Question: I need to take a .csv file, open the file, read the file, then create a database, which is a dictionary whose keys are years and values are a list with a tuple in it, like so:
'''
db = {2002:[('Andrew', 5, 63, 75000)], etc...}
'''
The categories that I need are 'Name', Category, deaths, DamageMillions
This is a snap of the data that I am working with:

How would I do this?
Edit: I know how to open and read the file, I just don't know how to create the database.
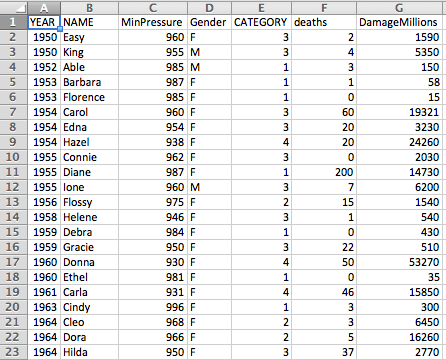
Answer: This is but should give you a good idea where to start:
'''
import csv
from collections import defaultdict
db = defaultdict(list)
with open('csvfile.csv') as f:
csvreader = csv.reader(f)
for row in csvreader:
db[row[0]].append((row[1], row[4], row[5], row[6]))
return db
'''
More info on <URL> module.